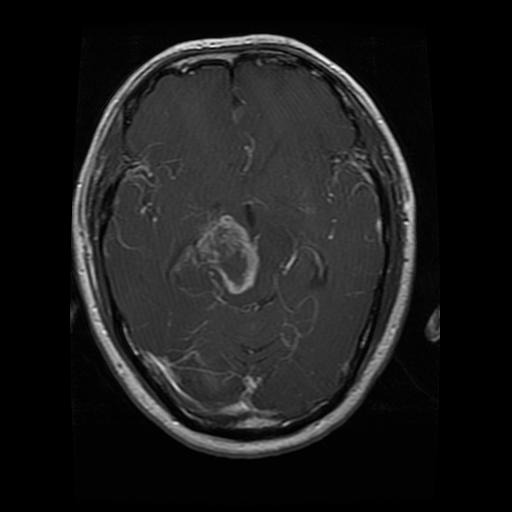
Label: glioma